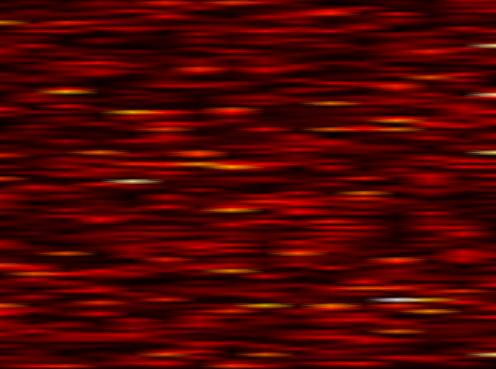
Label: FBMC